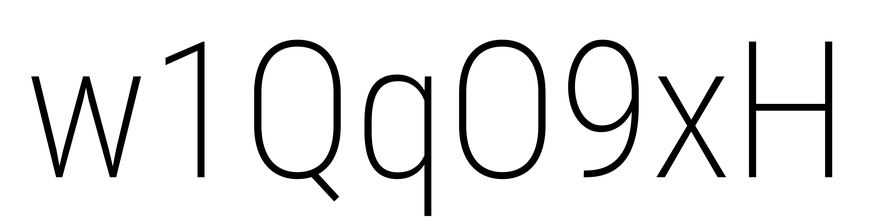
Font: Roboto_Condensed_ExtraLight